Field crop: tomato
Growth stage: 2
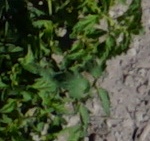
Species: tomato